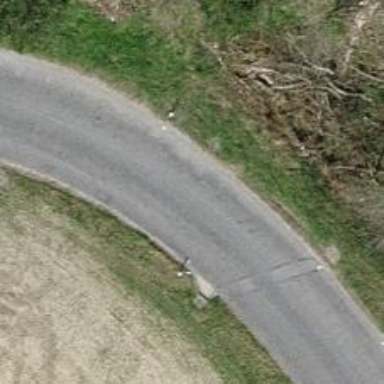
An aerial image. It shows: Tertiary road.